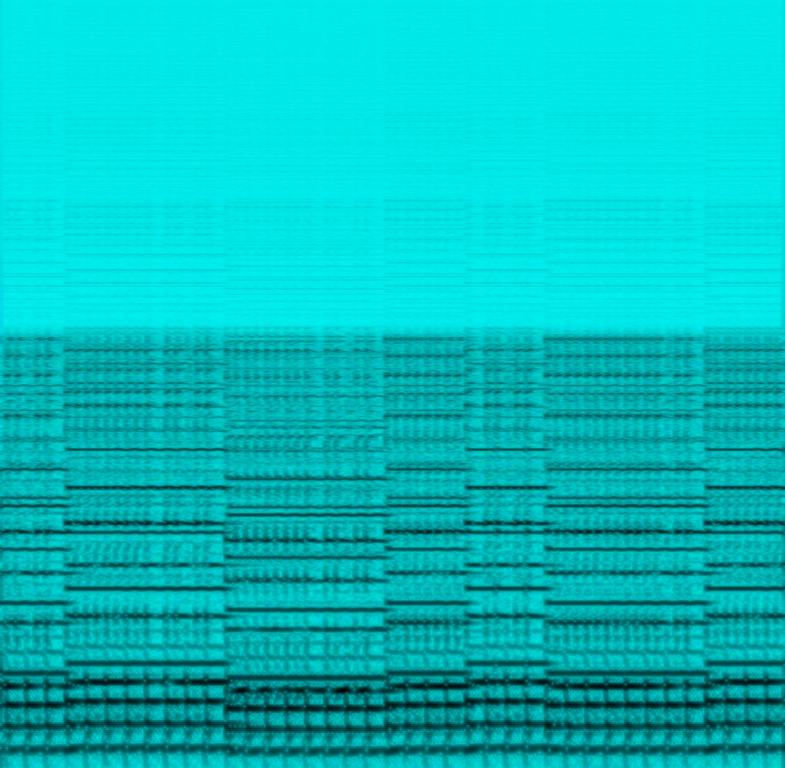
This audio contains a synth bass playing a bassline in a steady 8th notes rhythm along with other digital pluck sounds playing a fast pattern melody in the mid to higher register. Digital flute-like sounds are playing a melody along and one on top in a higher pitch. This song may be playing in an adventure video-game.